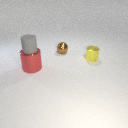
small yellow metal cylinder to the right of large red metal cylinder